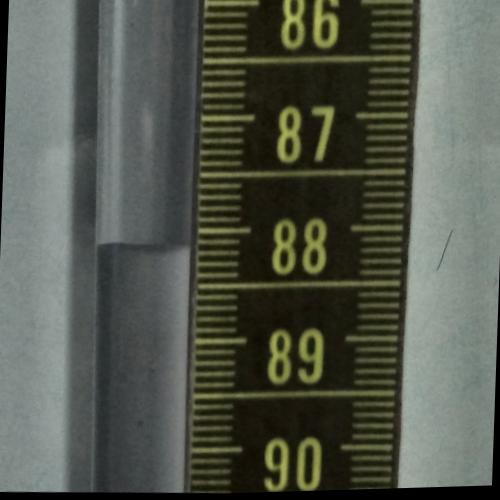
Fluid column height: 88.1 cm